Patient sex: M
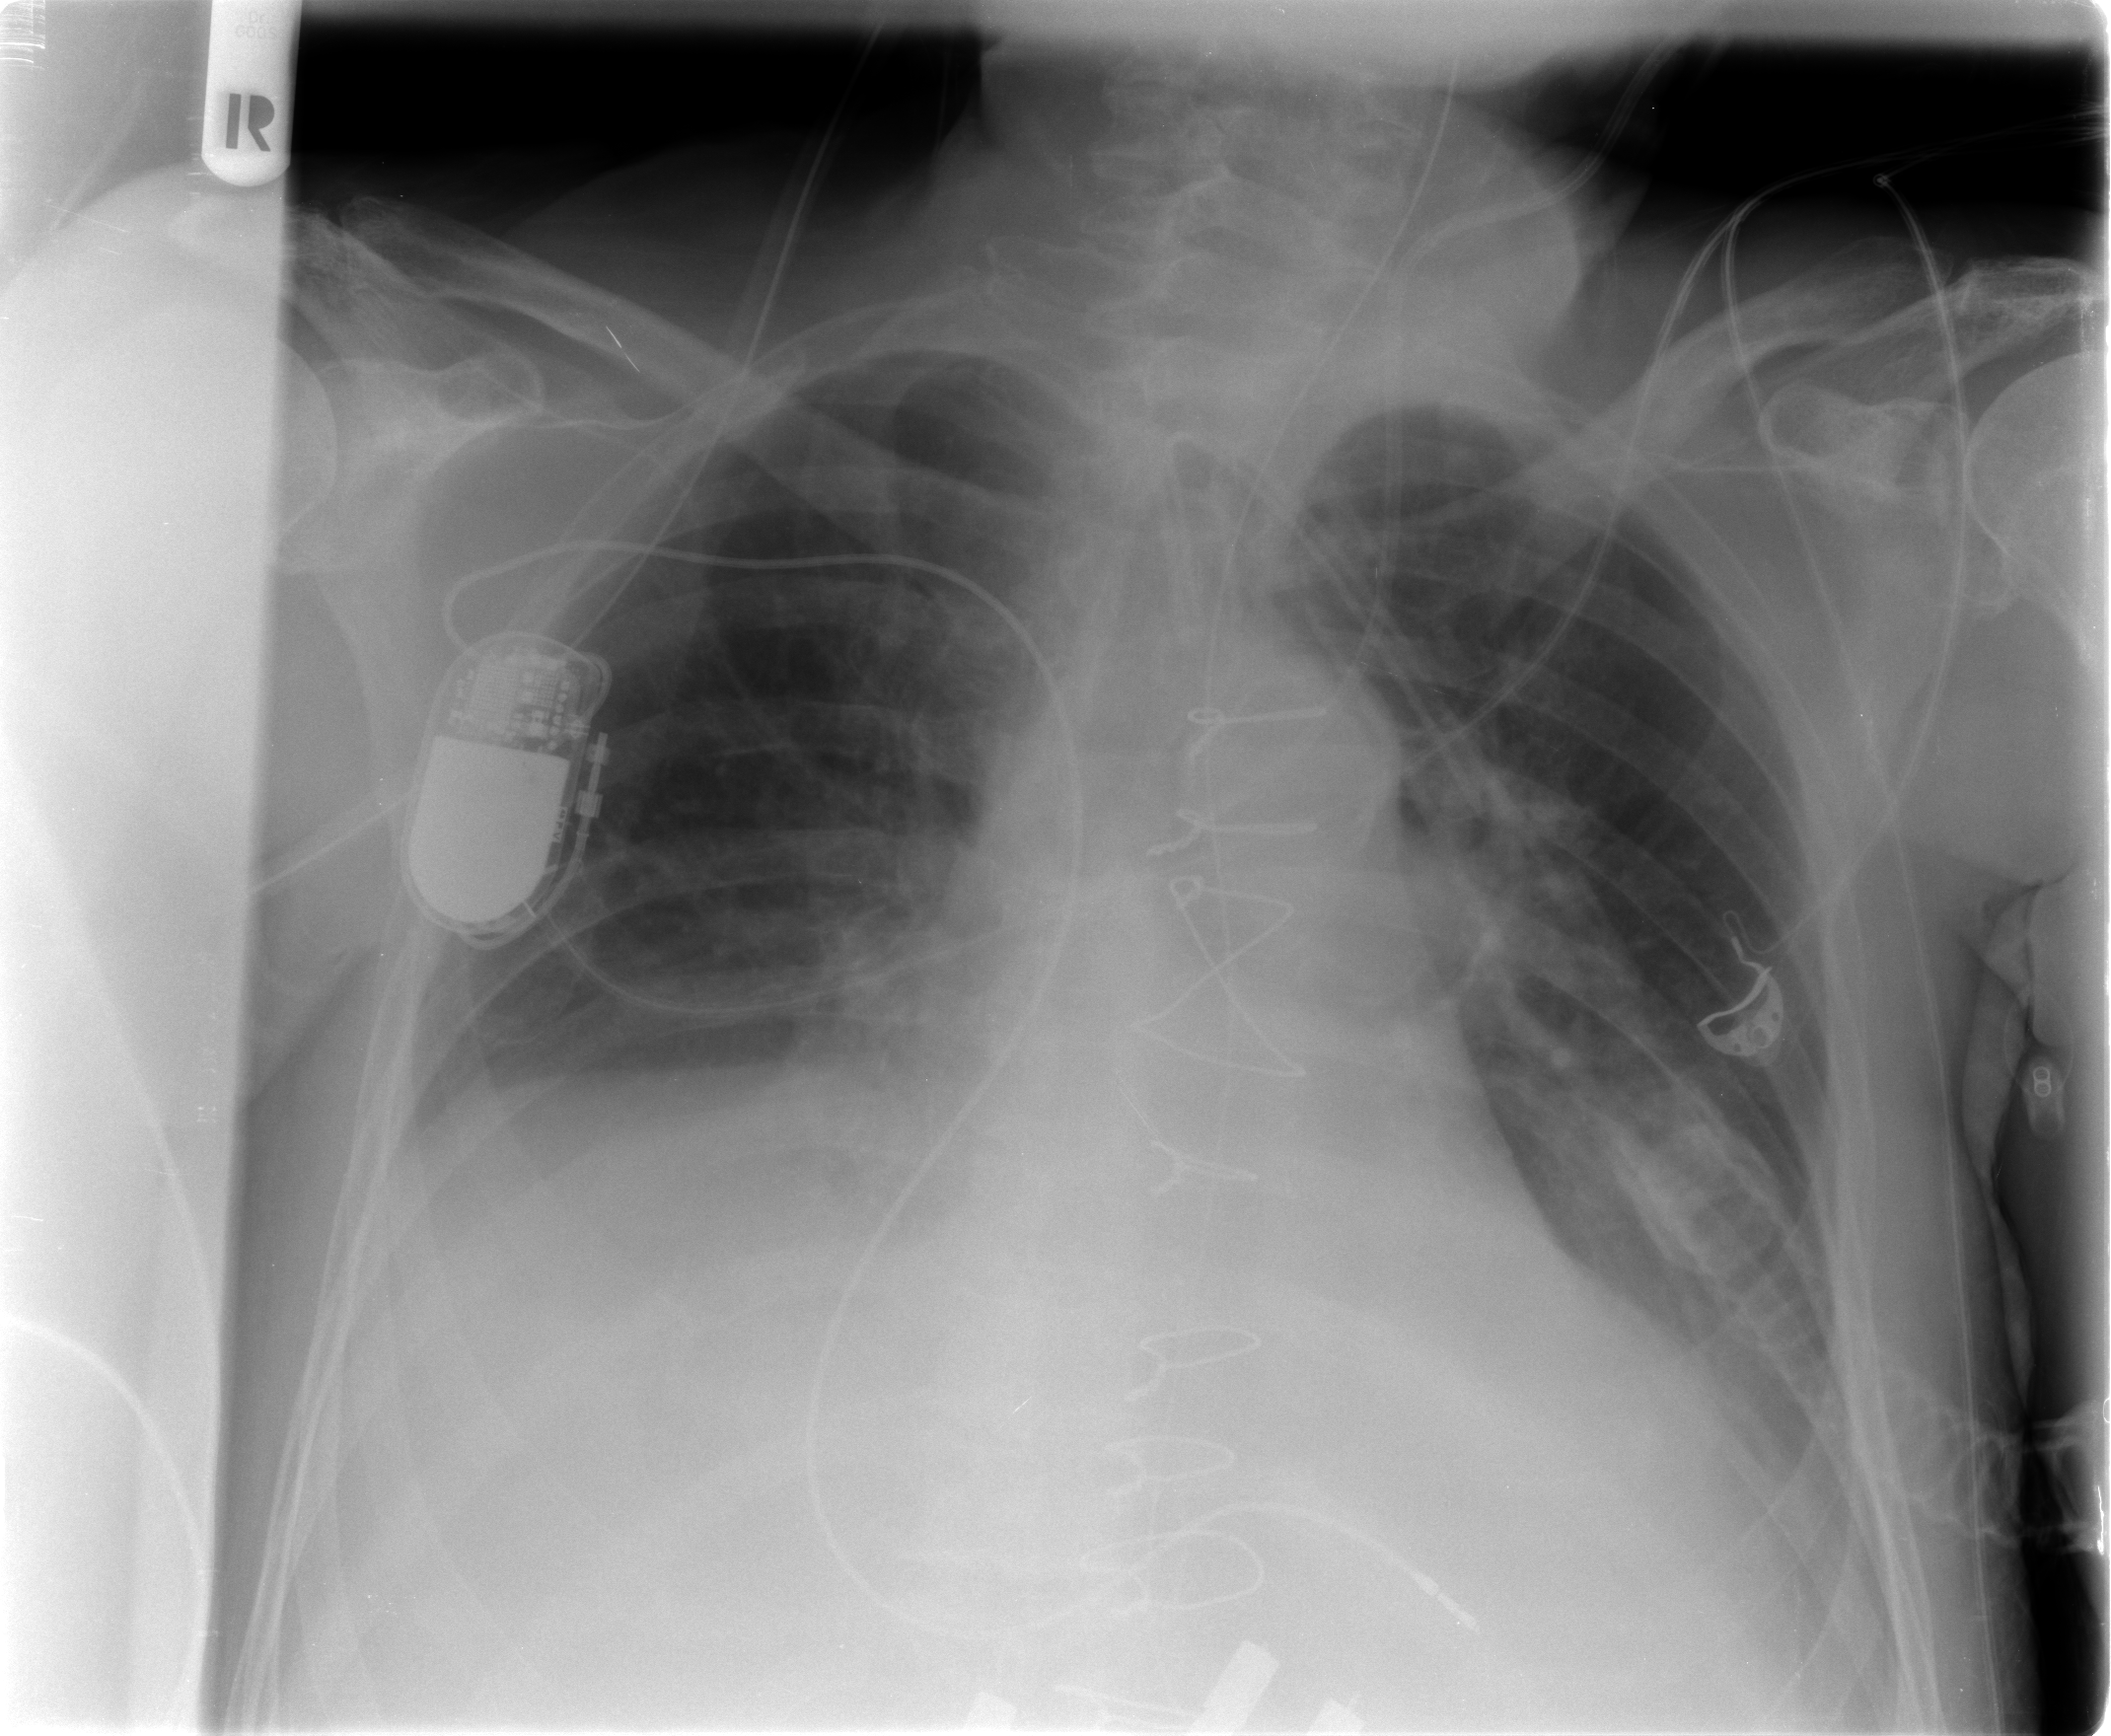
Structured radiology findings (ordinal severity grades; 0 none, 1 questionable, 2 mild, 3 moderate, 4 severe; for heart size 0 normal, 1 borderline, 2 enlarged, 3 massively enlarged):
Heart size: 2
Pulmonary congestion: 2
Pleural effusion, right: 2
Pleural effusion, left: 2
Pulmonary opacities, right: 0
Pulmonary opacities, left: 0
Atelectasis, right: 2
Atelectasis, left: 2